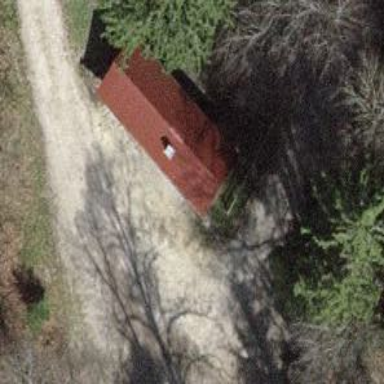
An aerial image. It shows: Cabin for tourism purposes.